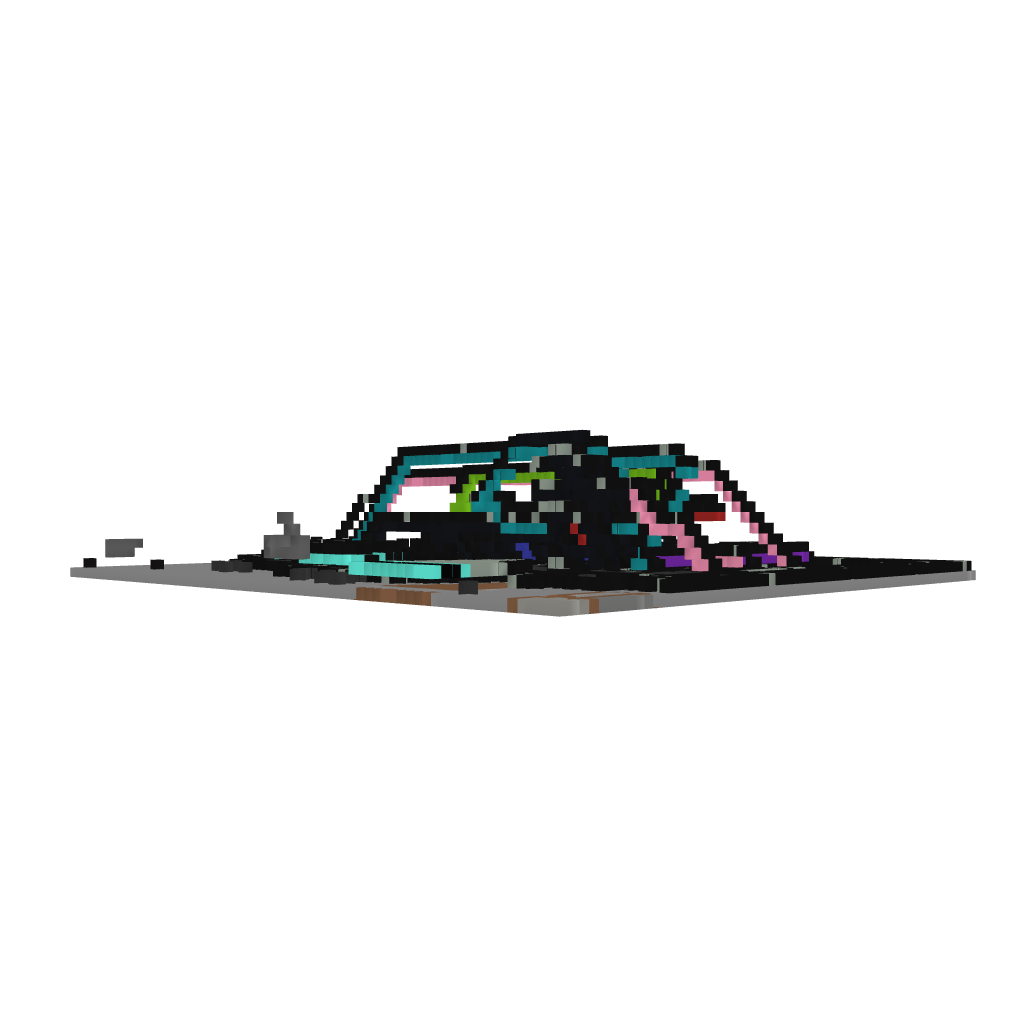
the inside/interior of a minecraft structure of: Numbers 0-9